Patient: sex F, age 69
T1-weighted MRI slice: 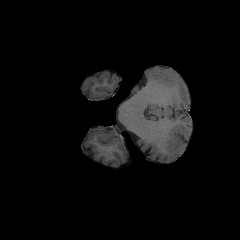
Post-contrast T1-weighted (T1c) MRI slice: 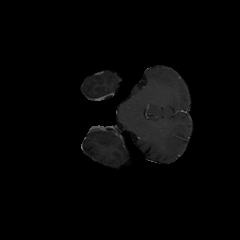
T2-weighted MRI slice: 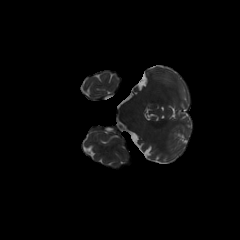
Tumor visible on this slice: no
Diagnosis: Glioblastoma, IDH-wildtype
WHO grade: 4